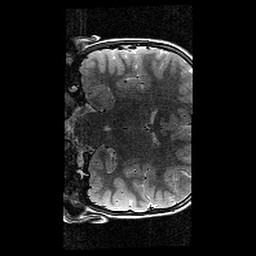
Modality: T2w
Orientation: coronal
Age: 9
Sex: female
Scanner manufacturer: siemens
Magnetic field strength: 3 T
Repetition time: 9.23 s
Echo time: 0.067 s